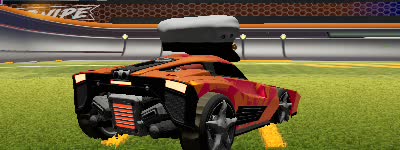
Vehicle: breakout